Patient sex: M
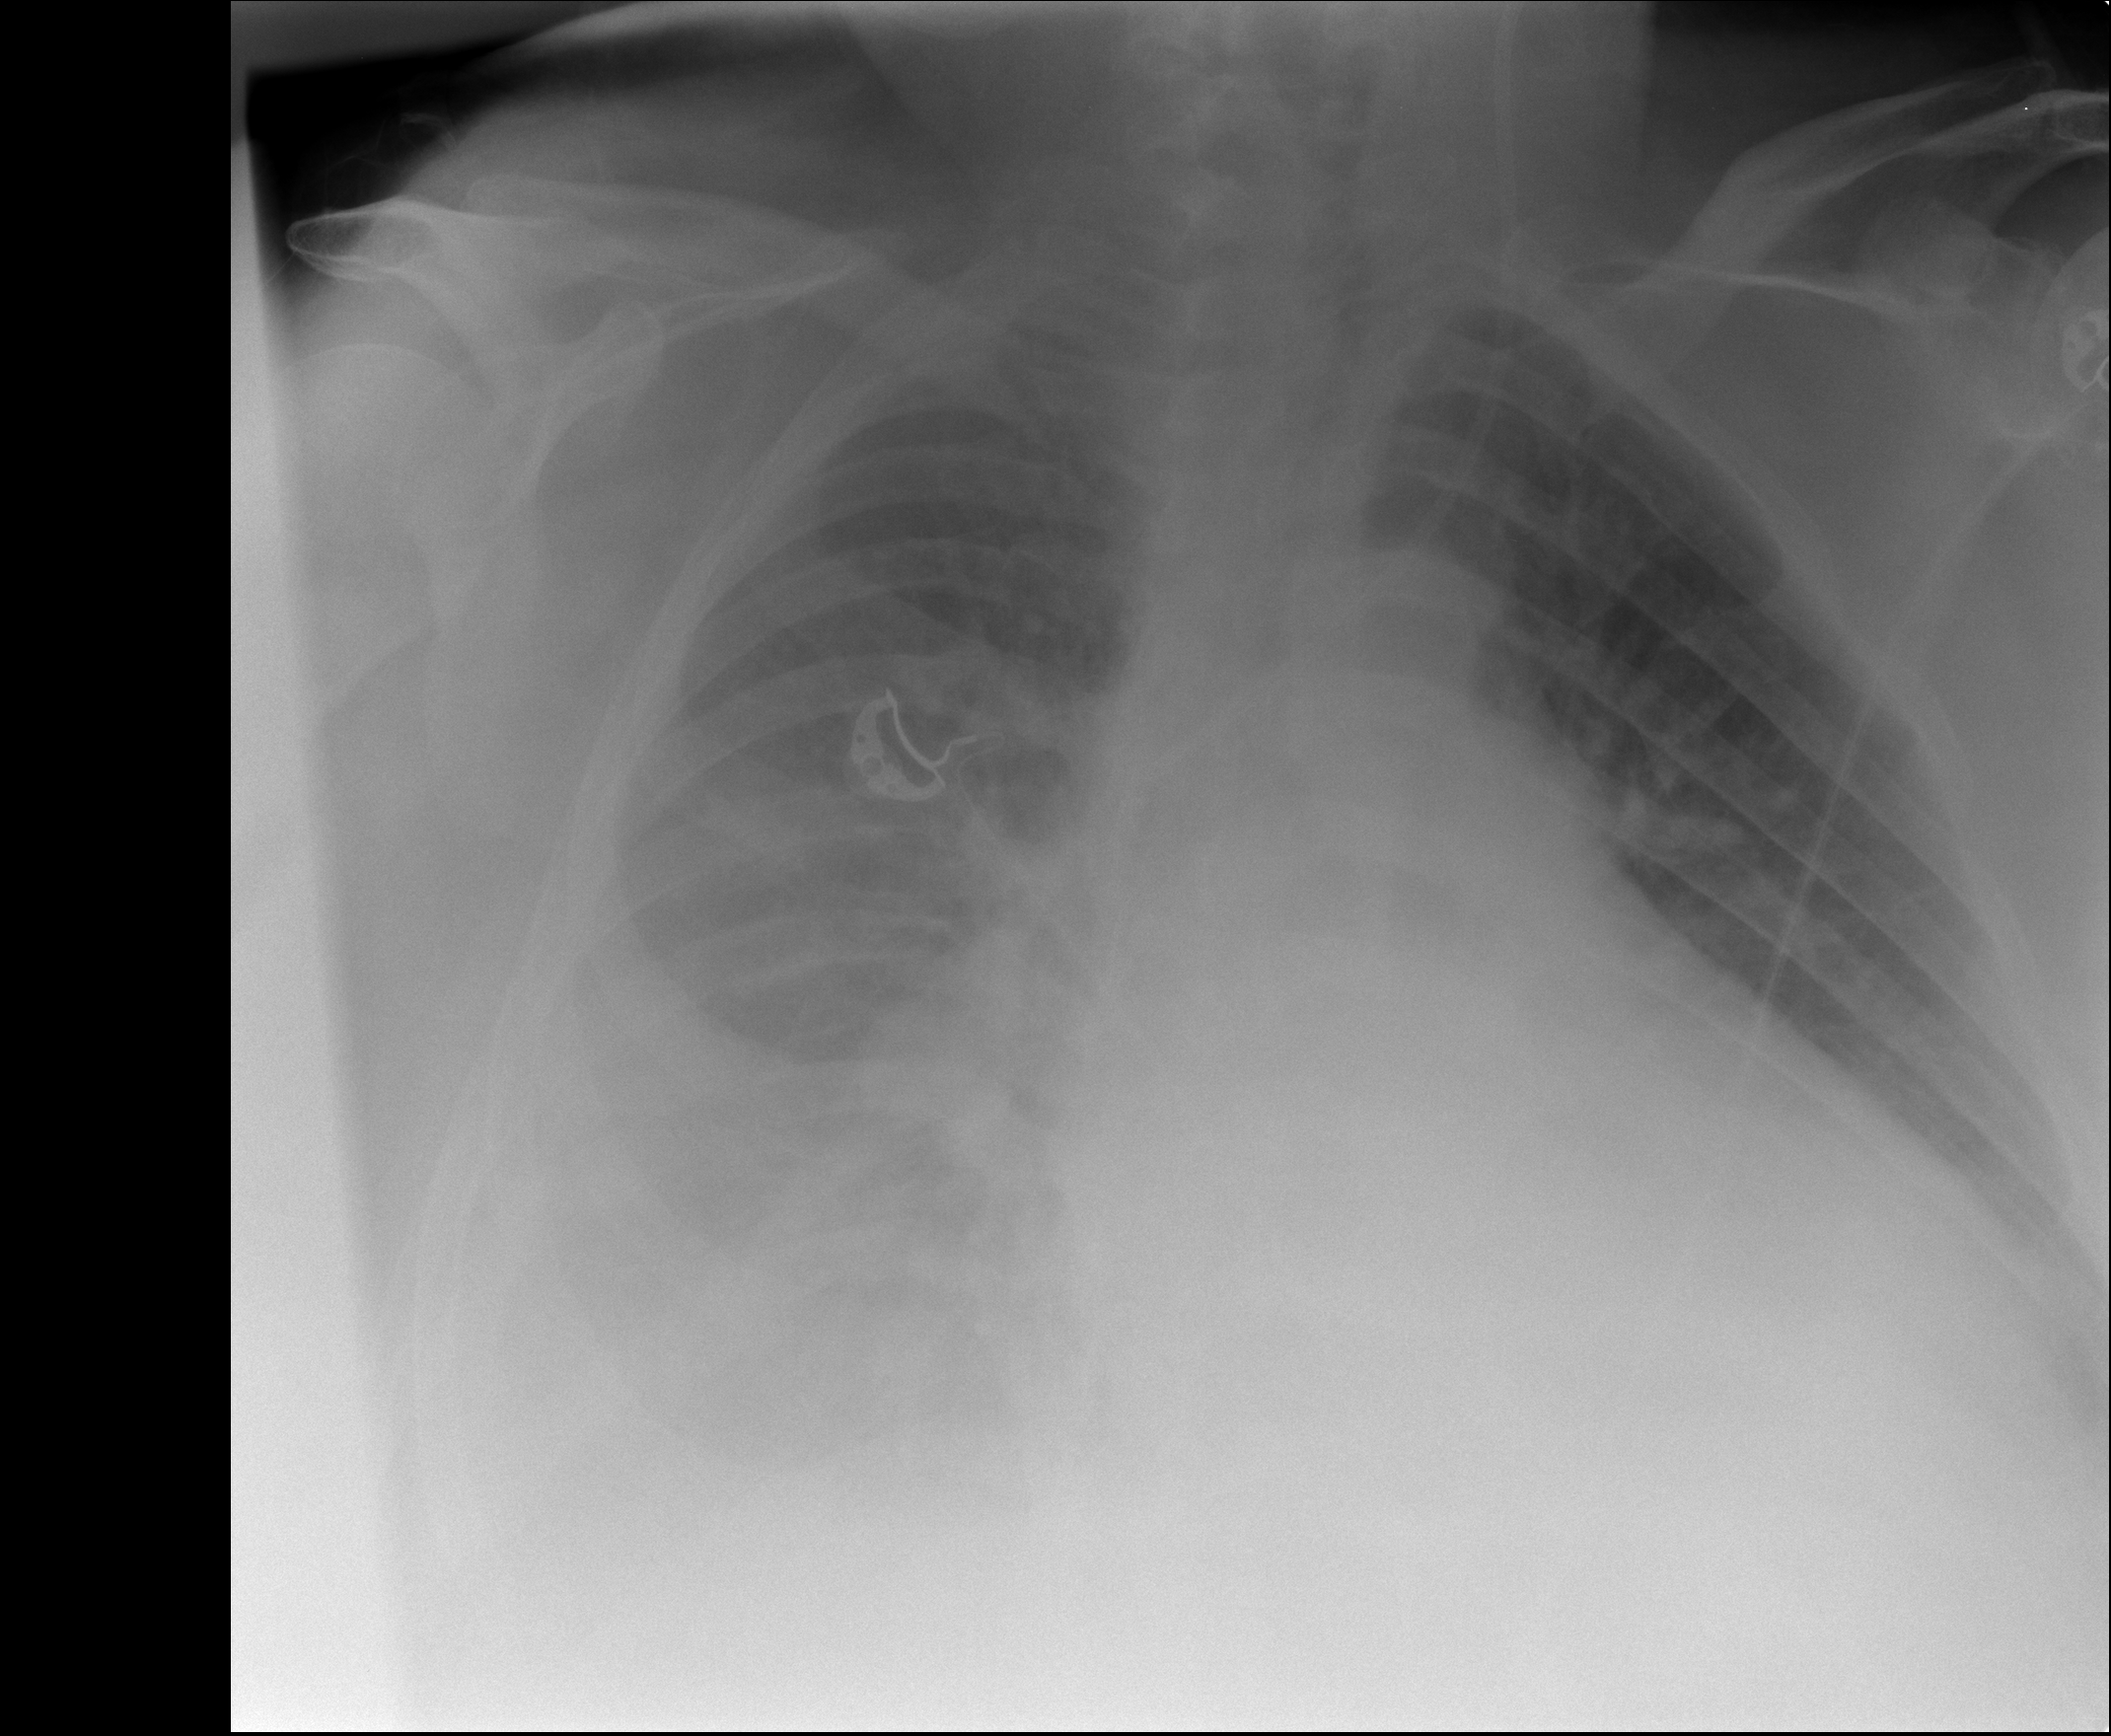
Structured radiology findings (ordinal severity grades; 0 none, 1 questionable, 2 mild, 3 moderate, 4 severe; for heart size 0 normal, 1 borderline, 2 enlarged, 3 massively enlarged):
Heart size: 2
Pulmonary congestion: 3
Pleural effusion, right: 4
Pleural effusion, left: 2
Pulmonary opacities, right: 0
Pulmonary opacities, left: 0
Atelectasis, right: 3
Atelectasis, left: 2